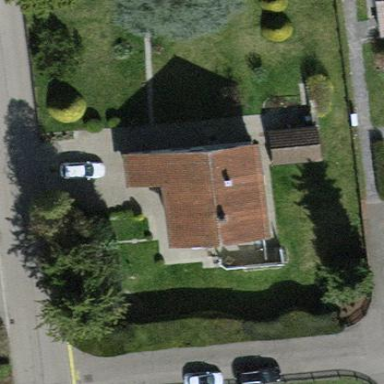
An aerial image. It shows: Detached building with gabled tile roof.